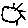
Label: sun